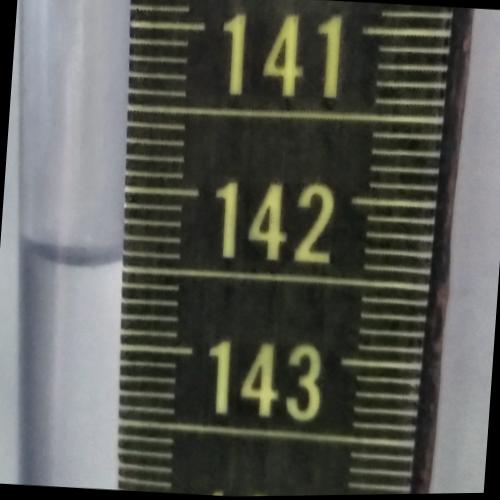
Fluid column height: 142.5 cm